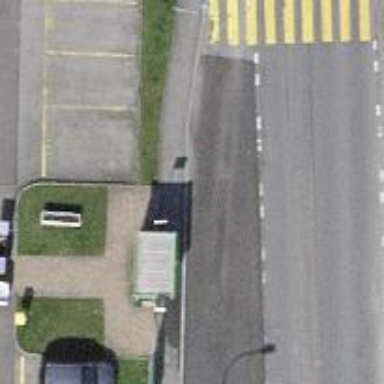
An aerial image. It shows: Bus stop with platform for public transport.